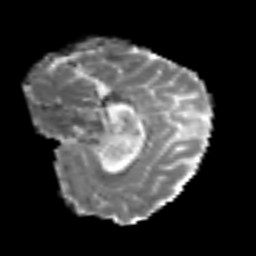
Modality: MD
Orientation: sagittal
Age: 31
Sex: female
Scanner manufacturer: siemens
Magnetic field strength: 3 T
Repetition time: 6.1 s
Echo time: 0.101 s